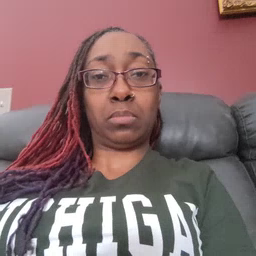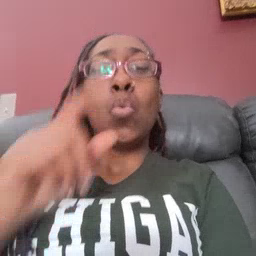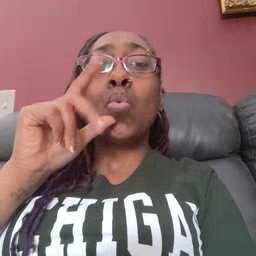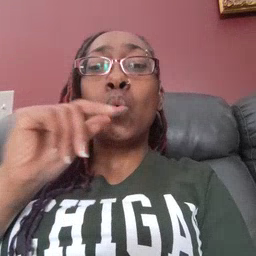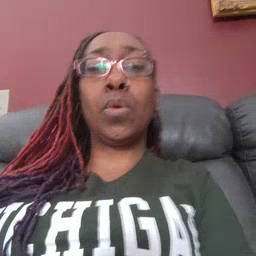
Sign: who